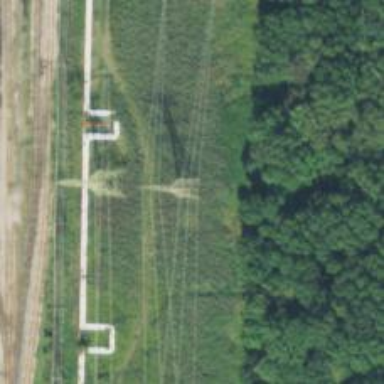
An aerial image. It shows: Lattice structure tower used for power transmission.